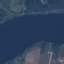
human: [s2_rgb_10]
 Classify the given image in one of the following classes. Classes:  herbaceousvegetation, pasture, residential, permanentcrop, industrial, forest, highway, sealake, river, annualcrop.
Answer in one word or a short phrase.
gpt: River